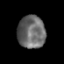
Tissue: prostate
Cell type: Epithelial cells
Senescence score: 0.3542
Nuclear area (px): 888
Mean DAPI intensity: 105.563